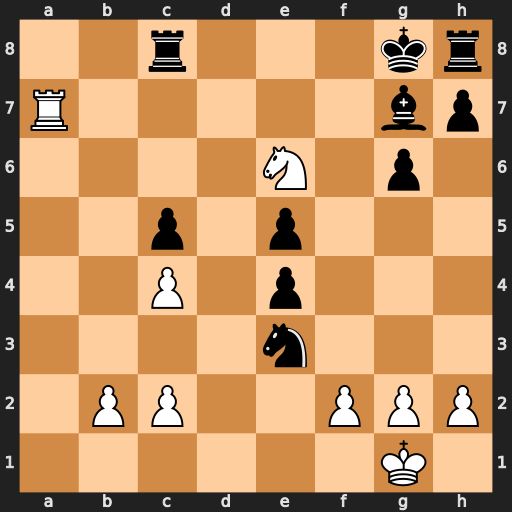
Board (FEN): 2r3kr/R5bp/4N1p1/2p1p3/2P1p3/4n3/1PP2PPP/6K1
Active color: w
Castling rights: -
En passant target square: -
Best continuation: Rxg7#